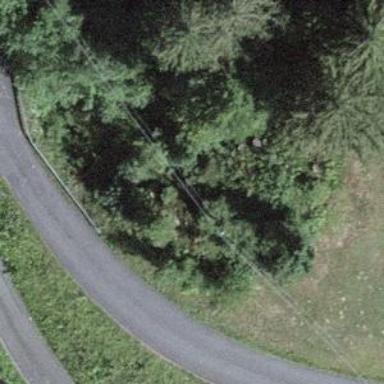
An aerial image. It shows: Utility pole in the area.